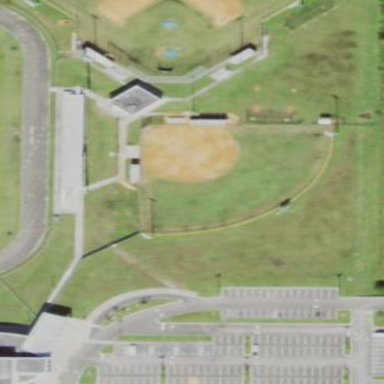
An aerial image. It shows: Baseball pitch for leisure land activities.